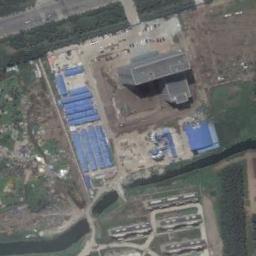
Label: industrial_area